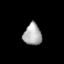
Tissue: prostate
Cell type: T cells
Senescence score: 0.2367
Nuclear area (px): 383
Mean DAPI intensity: 170.606